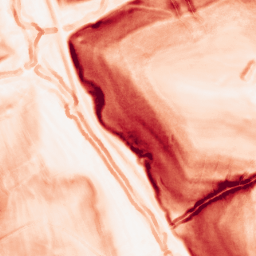
Category: morphological
Decomposition family: morphological_gradient
Decomposition parameters: size: 3
shape: disk
Upsampling method: sinc_hamming
Upsampling parameters: scale: 8
kernel_size: 16
Upsampling scale: 8